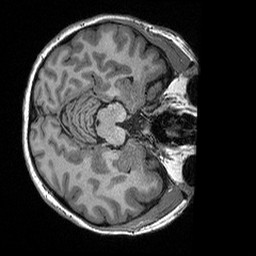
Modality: T1w
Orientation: axial
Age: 43
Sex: female
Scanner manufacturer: siemens
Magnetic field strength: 3 T
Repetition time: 2.3 s
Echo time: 0.00298 s